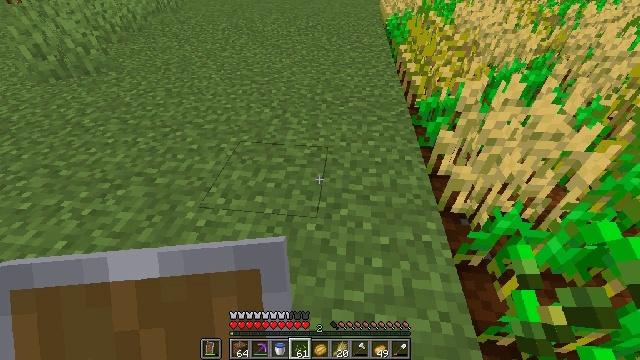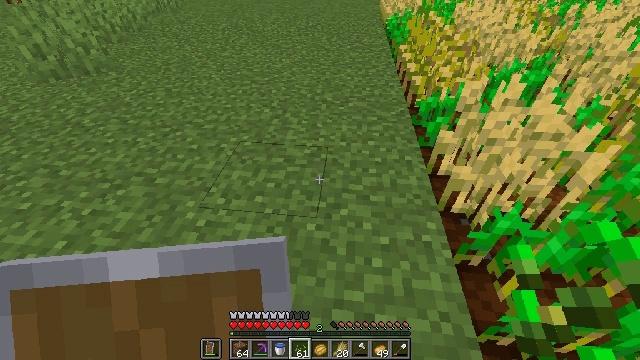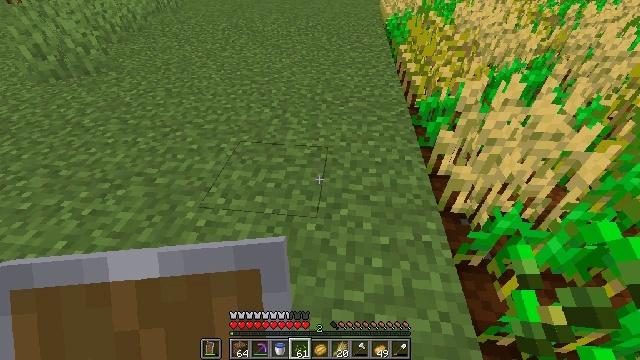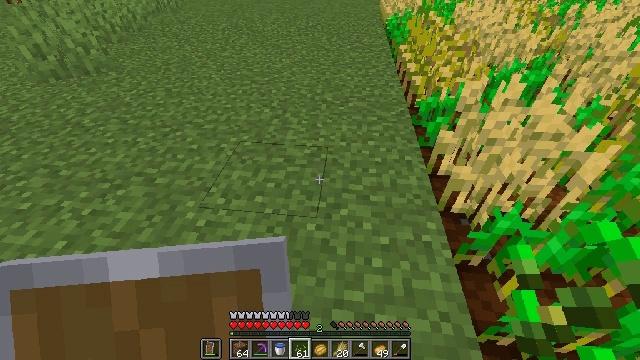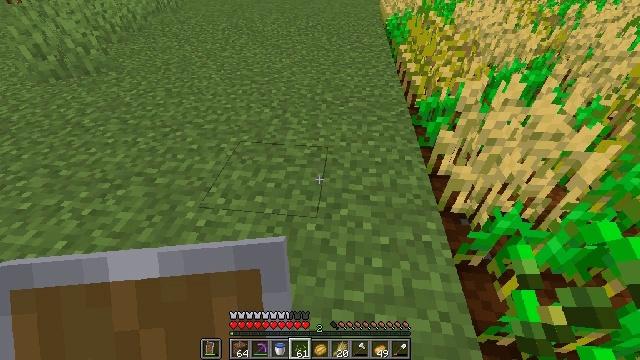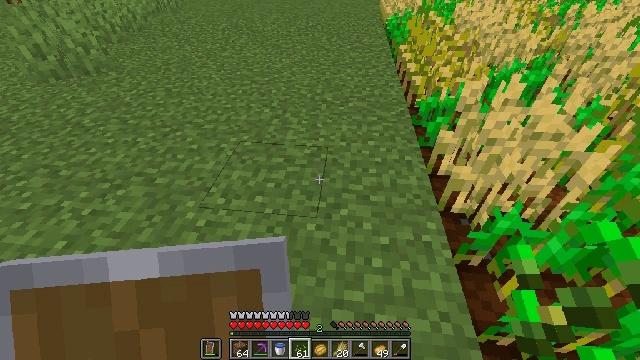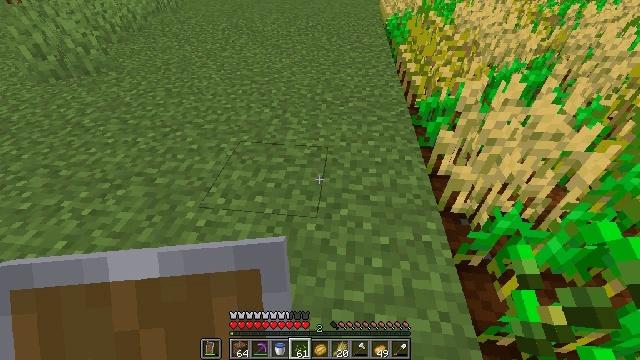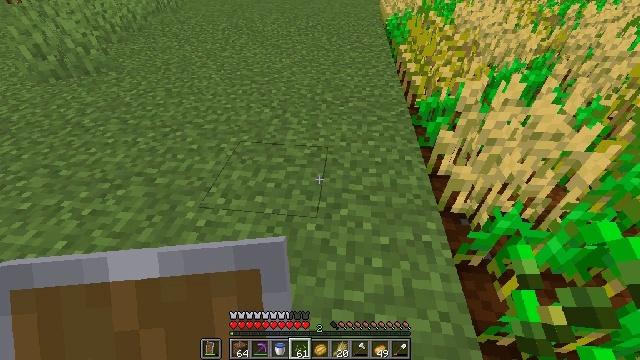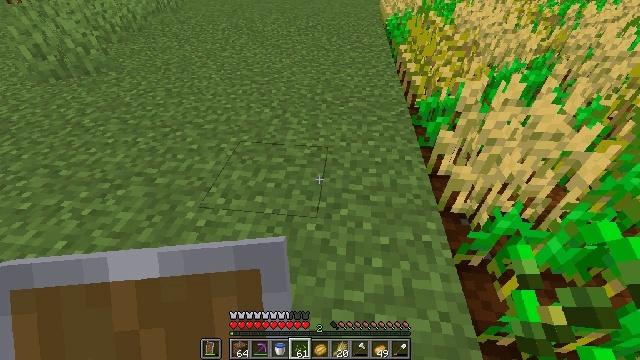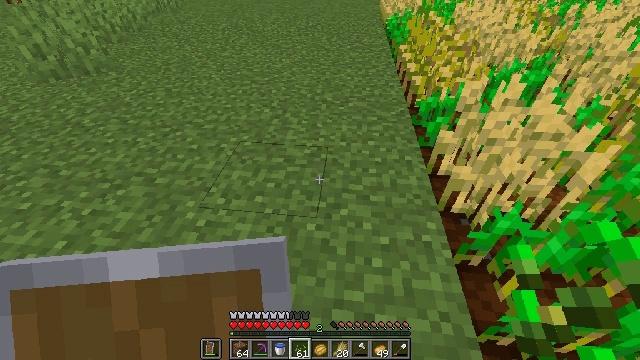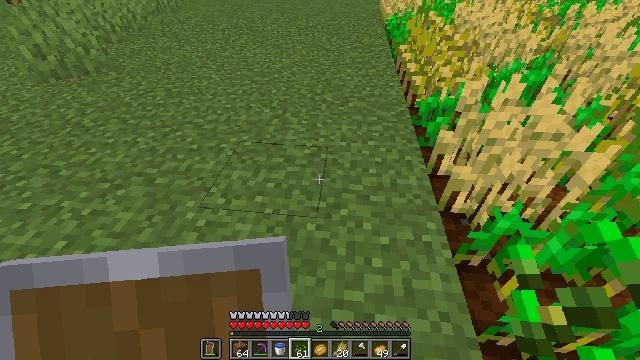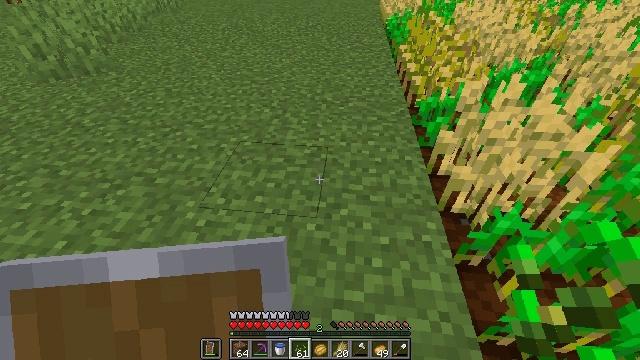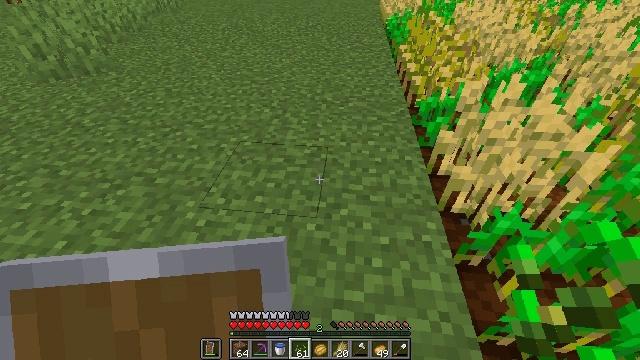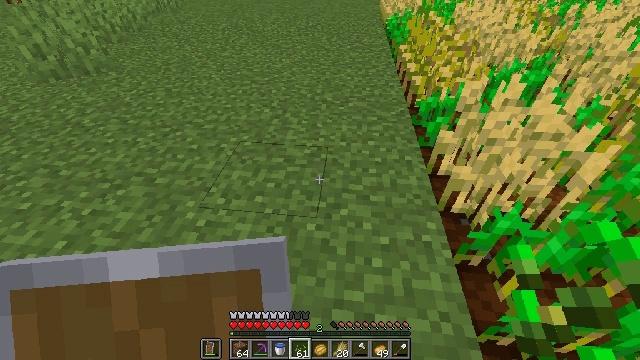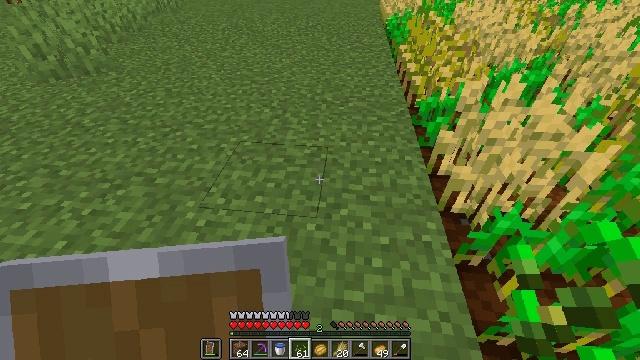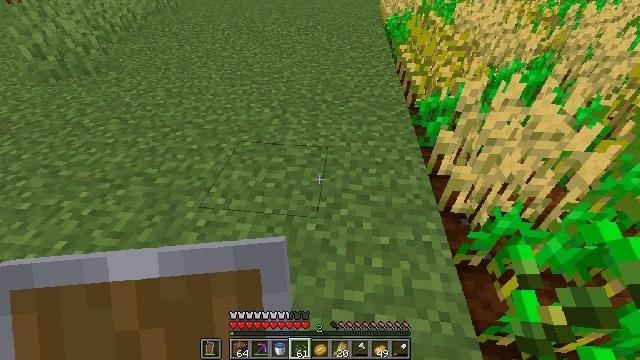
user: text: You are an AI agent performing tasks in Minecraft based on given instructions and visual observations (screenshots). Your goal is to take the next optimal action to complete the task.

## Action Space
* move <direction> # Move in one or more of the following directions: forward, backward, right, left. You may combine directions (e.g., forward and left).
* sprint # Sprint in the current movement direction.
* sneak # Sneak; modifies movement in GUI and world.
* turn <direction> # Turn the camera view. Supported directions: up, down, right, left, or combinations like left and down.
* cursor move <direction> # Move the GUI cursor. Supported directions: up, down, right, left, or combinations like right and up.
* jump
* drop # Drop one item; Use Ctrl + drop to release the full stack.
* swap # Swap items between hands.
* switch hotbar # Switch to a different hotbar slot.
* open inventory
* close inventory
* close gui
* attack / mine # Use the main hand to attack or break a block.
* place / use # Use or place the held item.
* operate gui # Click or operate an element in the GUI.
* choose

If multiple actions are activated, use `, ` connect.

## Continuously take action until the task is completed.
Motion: motion action
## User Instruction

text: Gather wheat by left-clicking on it.
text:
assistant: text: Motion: no_op
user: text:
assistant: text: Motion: no_op
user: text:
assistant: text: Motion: no_op
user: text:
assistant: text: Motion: no_op
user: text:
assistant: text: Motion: no_op
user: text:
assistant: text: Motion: no_op
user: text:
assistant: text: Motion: no_op
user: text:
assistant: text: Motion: no_op
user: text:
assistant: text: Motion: no_op
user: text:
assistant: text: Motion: no_op
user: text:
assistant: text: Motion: no_op
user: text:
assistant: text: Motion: no_op
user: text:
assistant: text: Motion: no_op
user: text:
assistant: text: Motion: no_op
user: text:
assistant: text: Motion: no_op
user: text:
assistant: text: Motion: no_op
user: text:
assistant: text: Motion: no_op
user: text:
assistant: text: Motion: no_op
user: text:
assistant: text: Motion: no_op
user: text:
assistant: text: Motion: no_op
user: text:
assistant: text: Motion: no_op
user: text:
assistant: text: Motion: no_op
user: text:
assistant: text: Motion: no_op
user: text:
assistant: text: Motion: no_op
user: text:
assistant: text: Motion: no_op
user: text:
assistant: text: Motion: no_op
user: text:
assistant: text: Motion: no_op
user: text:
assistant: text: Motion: no_op
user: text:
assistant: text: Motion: no_op
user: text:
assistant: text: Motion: no_op